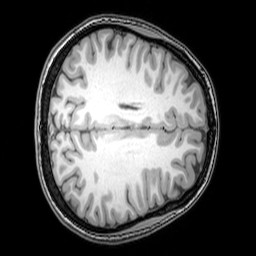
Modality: T1w
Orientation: axial
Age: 21
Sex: female
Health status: healthy
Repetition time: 0.081 s
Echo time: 0.037 s